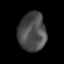
Tissue: prostate
Cell type: T cells
Senescence score: 0.2921
Nuclear area (px): 1050
Mean DAPI intensity: 74.338